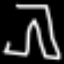
Label: pants